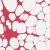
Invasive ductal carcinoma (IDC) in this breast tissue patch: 0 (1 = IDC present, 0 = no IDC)